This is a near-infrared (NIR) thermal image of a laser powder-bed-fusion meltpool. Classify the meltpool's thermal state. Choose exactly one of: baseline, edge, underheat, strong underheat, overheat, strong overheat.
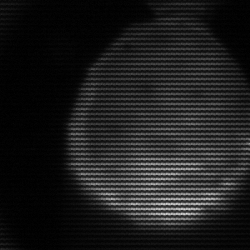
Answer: edge